Question: I have table like this:

I want get result like this :
'''
a win=2 lose=1 total_bet_result=3
b win=1 lose=1 total_bet_result=2
c win=1 lose=2 total_bet_result=3
'''
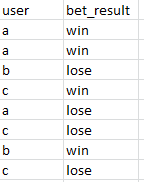
Answer: '''
SELECT user,
SUM(bet_result = 'win') AS win,
SUM(bet_result = 'lose') AS lose
COUNT(*) AS total_bet_result
FROM YourTable
GROUP BY user
'''